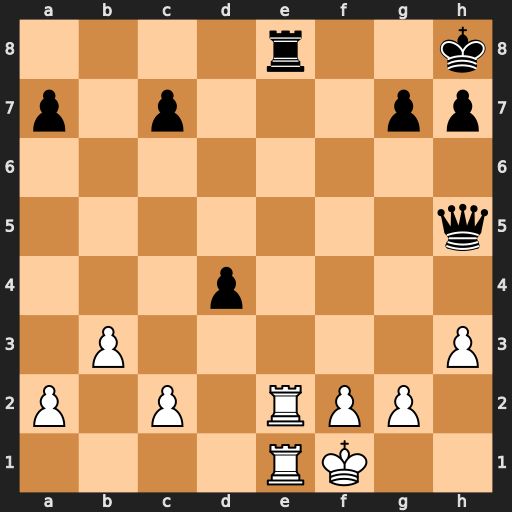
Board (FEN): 4r2k/p1p3pp/8/7q/3p4/1P5P/P1P1RPP1/4RK2
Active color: w
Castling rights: -
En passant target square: -
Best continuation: Rxe8+ Qxe8 Rxe8#